Question: I am using the DataGrid control from <URL> and after setting text wrap for the cells of the table I have noticed that the DataGrid is displayed with a lot of free space after the last row.
The amount of free space seems to be proportional with the numbers of rows (but it's not always the case).
When I manually delete one of the rows, the DataGrid is displayed correctly and the free space is removed. But if I delete a row in code behind at load time, it has no effect and the free space is still displayed. My guess is that the trick only works after the DataGrid has been rendered. Editing the content of a cell does not trigger the resize.

Notes:
1. I tried to set a MaxHeight for the DataGrid but it does not work to well because of the text wrapping.
2. I've overwritten the Size MeasureOverride(Size availableSize) method of the DataGrid and noticed that the method is called multiple times, and that at first the size is right and after one or two more calls it increases. Also availableSize has infinite Height.
Any idea how I can fix the height of the DataGrid?
I created a small demo to show case my problem. The project needs a reference to WPFToolkit.
<URL>
<URL>
Notice the first and second DataGrid.
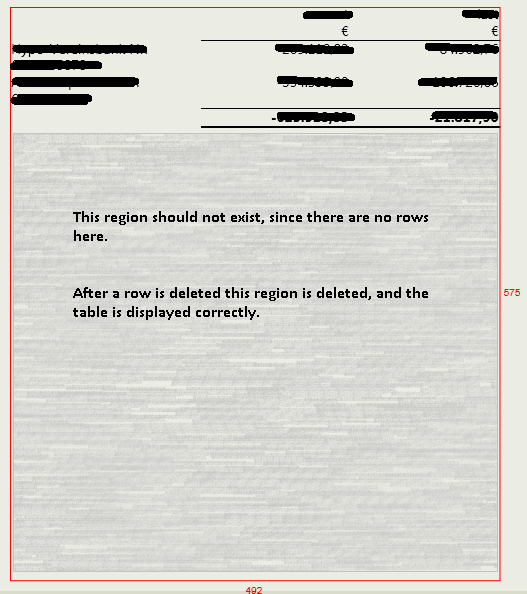
Answer: It seems that the 'DataGridCellsPanel' calculates a false height for the 'DataGrid'.
By replacing the 'DataGridCellsPanel' with a 'StackPanel', the 'DataGrid' calculates the right value for the Height and no more space is wasted.
Solution in XAML:
'''
<wpf:DataGrid ItemsSource="{Binding DataGridDS, ElementName=mainWindow}"
VirtualizingStackPanel.IsVirtualizing="False">
<wpf:DataGrid.ItemsPanel>
<ItemsPanelTemplate>
<StackPanel />
</ItemsPanelTemplate>
</wpf:DataGrid.ItemsPanel>
<wpf:DataGrid.Columns>
<wpf:DataGridTextColumn Binding="{Binding Col1}" Width="*" />
<wpf:DataGridTextColumn Binding="{Binding Col2}" Width="100" />
<wpf:DataGridTextColumn Binding="{Binding Col3}" Width="100" />
</wpf:DataGrid.Columns>
</wpf:DataGrid>
'''
Solution for code behind, I created a custom control that extends from DataGrid, and has the following code in constructor:
'''
var stackPanelFactory = new FrameworkElementFactory(typeof(StackPanel));
var template = new ItemsPanelTemplate(stackPanelFactory);
this.ItemsPanel = template;
'''